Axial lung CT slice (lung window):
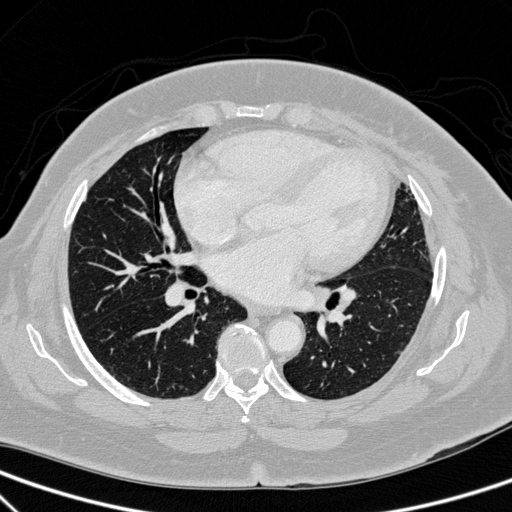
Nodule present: no